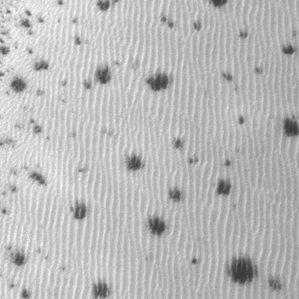
Label: frost